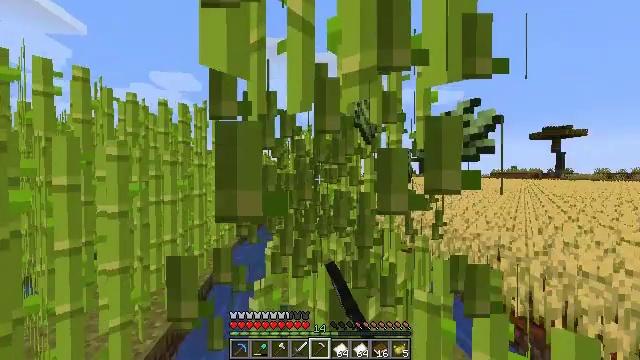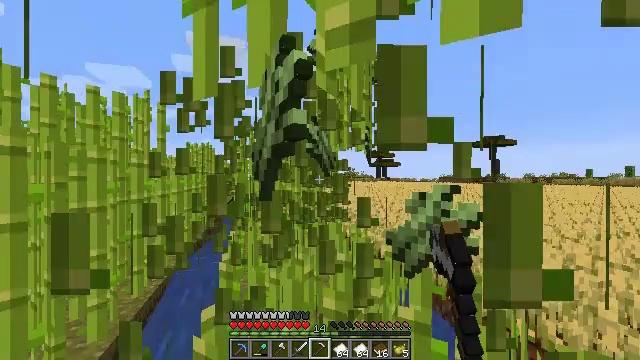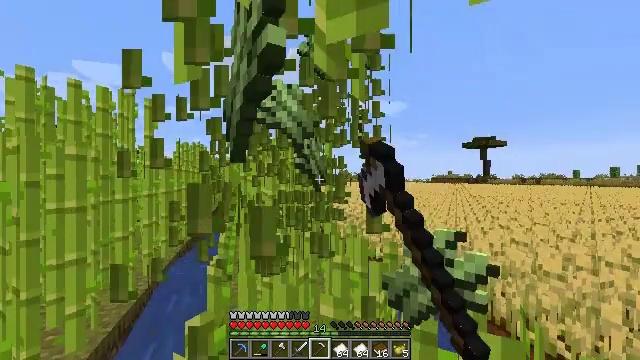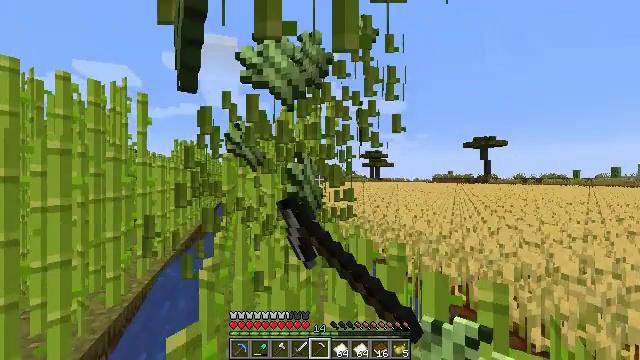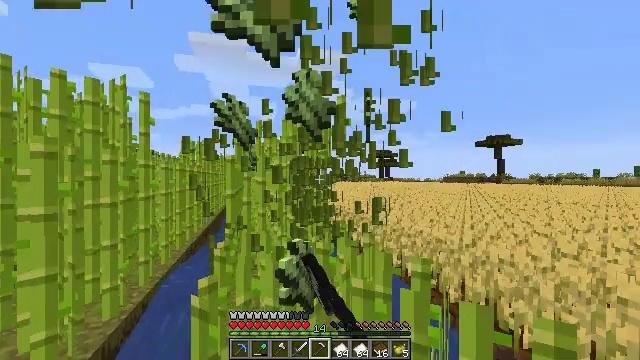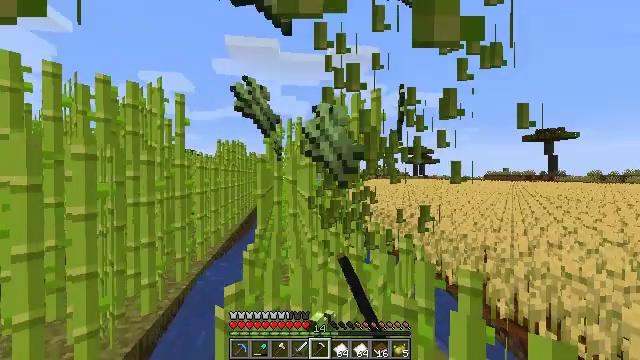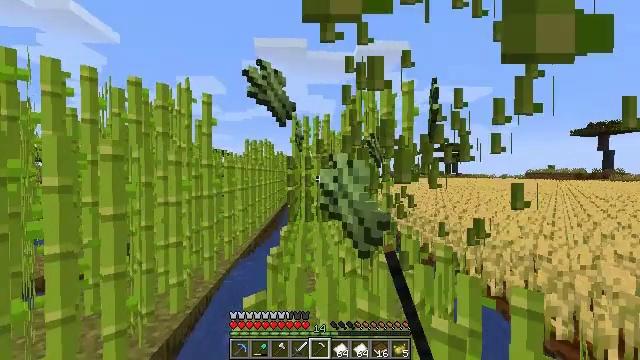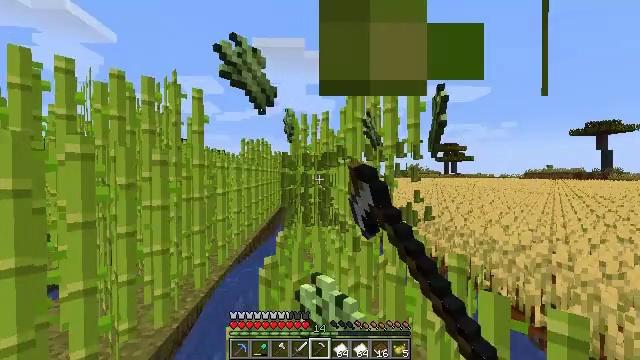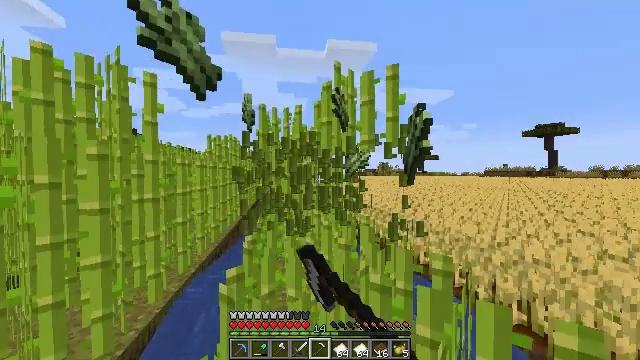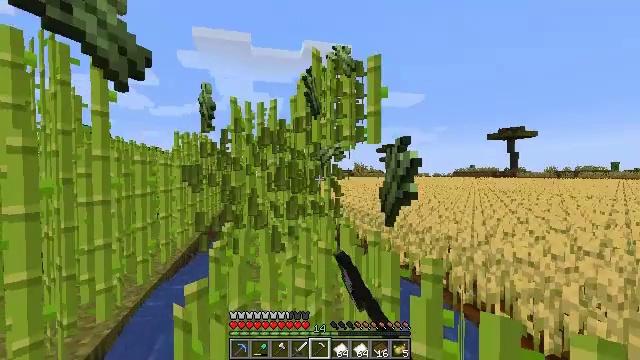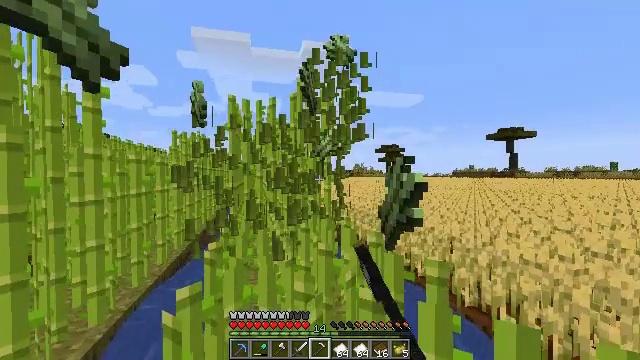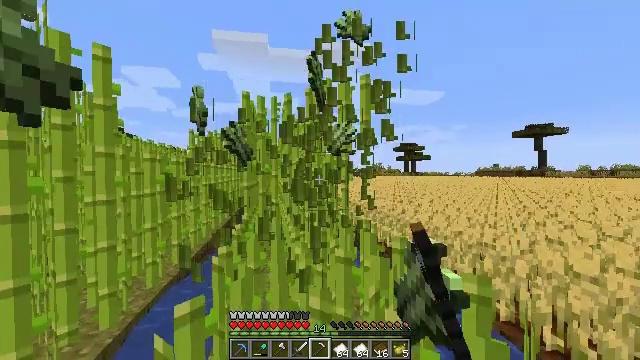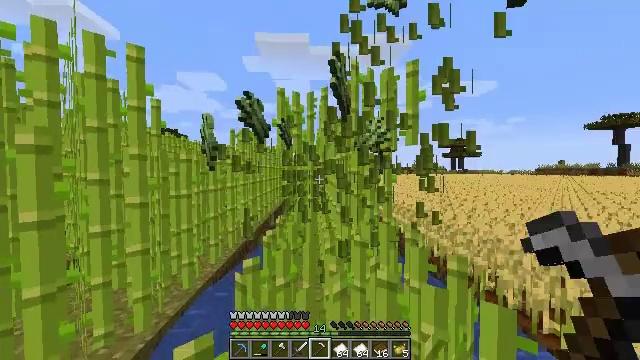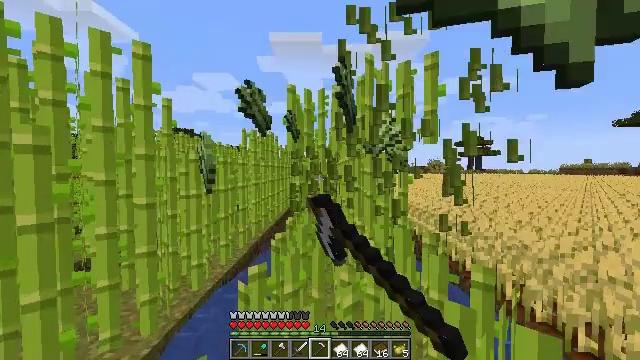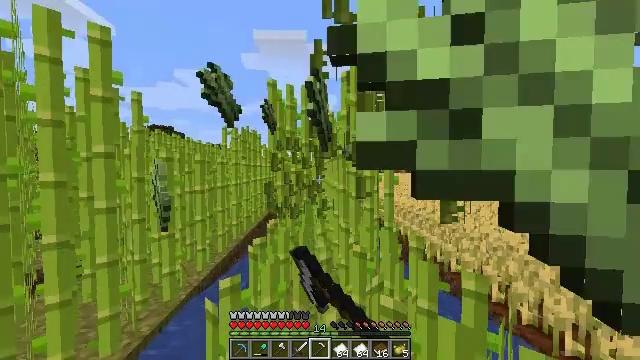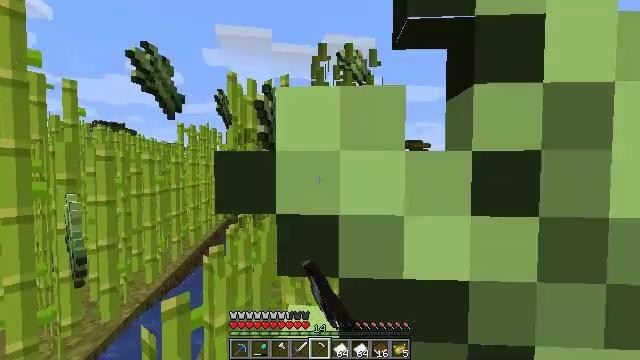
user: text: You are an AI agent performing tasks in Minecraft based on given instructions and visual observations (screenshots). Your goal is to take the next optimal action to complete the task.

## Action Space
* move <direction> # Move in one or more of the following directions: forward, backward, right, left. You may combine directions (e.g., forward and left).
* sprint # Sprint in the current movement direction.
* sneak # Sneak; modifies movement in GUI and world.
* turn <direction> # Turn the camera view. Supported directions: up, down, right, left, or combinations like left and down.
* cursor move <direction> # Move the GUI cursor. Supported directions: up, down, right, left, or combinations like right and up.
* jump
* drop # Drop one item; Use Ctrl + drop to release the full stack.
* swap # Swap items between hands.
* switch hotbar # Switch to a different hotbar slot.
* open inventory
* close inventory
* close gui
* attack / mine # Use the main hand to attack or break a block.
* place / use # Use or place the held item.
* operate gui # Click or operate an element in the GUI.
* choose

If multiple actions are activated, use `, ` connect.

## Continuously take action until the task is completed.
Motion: motion action
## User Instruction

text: Cut down the sugar cane stalks.
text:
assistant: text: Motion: move forward, turn right, attack / mine
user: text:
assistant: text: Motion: move forward, turn right, attack / mine
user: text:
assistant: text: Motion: move forward, attack / mine
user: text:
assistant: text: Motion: move forward, turn left, attack / mine
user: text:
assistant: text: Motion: move forward, turn left, attack / mine
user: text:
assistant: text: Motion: move forward, turn left, attack / mine
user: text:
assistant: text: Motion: move forward, attack / mine
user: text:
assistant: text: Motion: move forward, turn right, attack / mine
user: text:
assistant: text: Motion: move forward, turn right, attack / mine
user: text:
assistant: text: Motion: move forward, attack / mine
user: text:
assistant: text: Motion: move forward, turn left, attack / mine
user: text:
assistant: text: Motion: move forward, turn left, attack / mine
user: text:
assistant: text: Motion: move forward, turn left, attack / mine
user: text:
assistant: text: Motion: move forward, turn right, attack / mine
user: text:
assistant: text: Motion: move forward, turn right, attack / mine
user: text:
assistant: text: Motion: move forward, turn right, attack / mine
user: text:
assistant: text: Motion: move forward, attack / mine
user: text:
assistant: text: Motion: move forward, turn left, attack / mine
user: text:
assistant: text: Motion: move forward, turn left, attack / mine
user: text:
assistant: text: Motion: move forward, attack / mine
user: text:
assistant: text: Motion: move forward, attack / mine
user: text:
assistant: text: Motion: move forward, turn right, attack / mine
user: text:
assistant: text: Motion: move forward, turn right, attack / mine
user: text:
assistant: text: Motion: move forward, turn left, attack / mine
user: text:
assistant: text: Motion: move forward, turn left, attack / mine
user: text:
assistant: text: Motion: move forward and move left, turn left, attack / mine
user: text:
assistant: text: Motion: move forward and move left, turn right, attack / mine
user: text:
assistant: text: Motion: move forward and move left, turn right, attack / mine
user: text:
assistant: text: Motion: move forward, turn right, attack / mine
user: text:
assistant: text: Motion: move forward, attack / mine